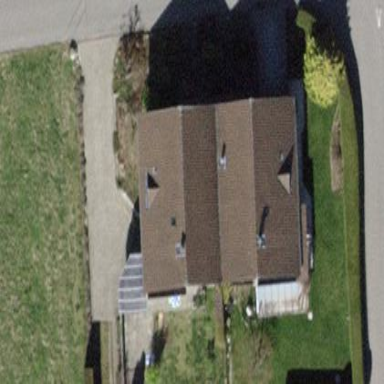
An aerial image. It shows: Semi-detached house with gabled roof.